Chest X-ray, PA view. Patient: 53 years old, sex F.
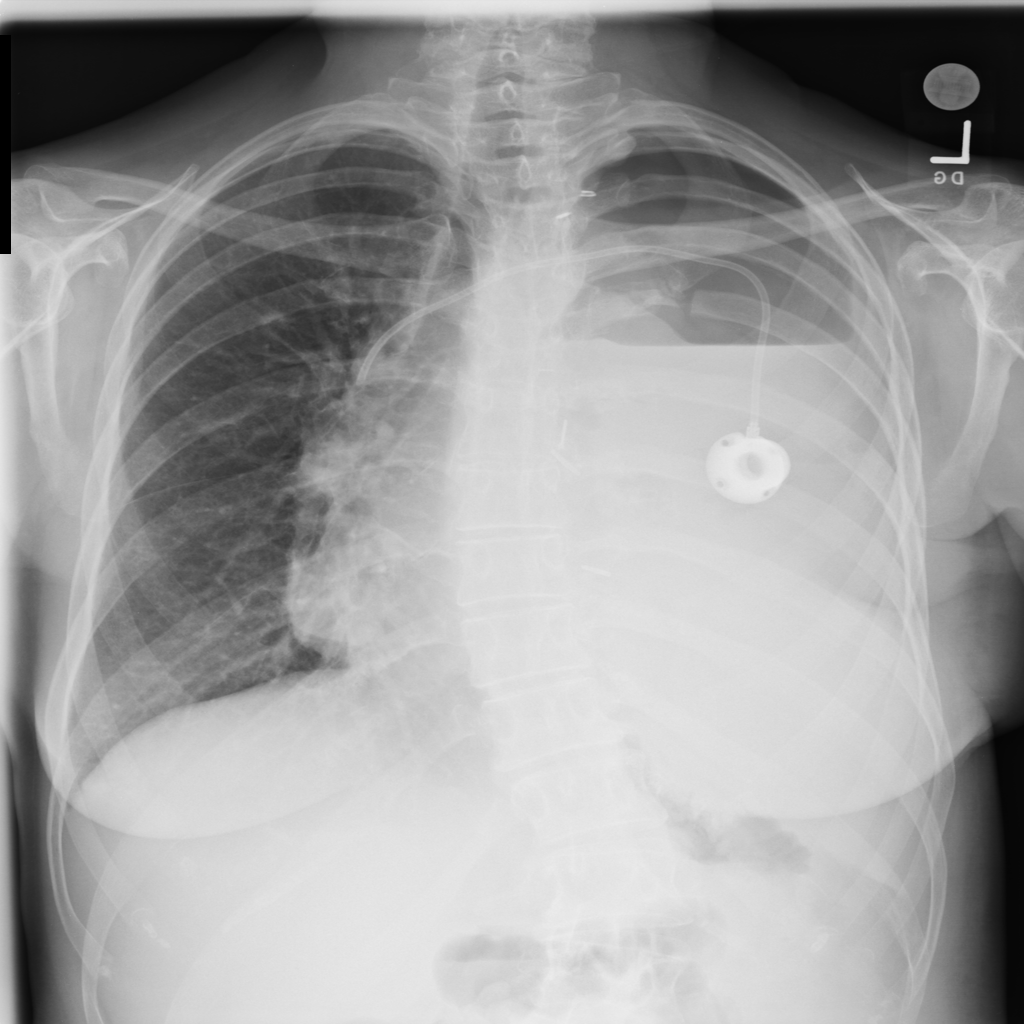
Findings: Mass